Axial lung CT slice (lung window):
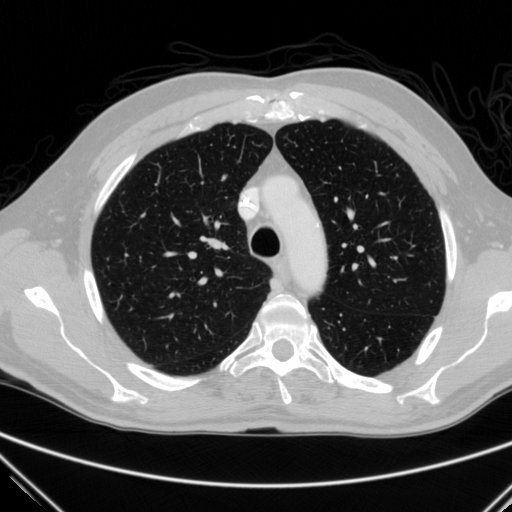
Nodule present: no